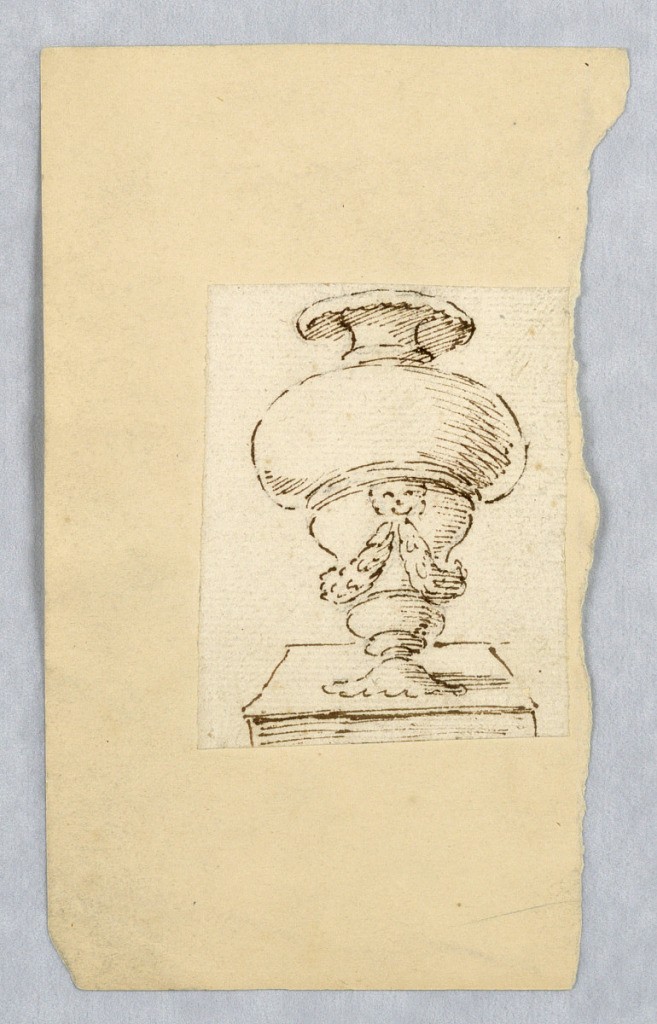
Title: Design for a Vase
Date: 1760–1780
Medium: Pen and ink on paper, lined
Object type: Drawing
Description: Loose sketch showing the elevation of a footed vase decorated with a mask and two swags.